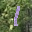
Label: 1